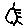
Label: sun